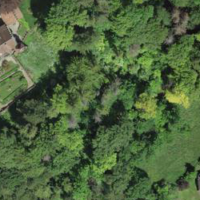
EUNIS habitat code: 40
Species observed at this site:
Geranium robertianum